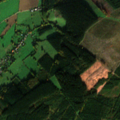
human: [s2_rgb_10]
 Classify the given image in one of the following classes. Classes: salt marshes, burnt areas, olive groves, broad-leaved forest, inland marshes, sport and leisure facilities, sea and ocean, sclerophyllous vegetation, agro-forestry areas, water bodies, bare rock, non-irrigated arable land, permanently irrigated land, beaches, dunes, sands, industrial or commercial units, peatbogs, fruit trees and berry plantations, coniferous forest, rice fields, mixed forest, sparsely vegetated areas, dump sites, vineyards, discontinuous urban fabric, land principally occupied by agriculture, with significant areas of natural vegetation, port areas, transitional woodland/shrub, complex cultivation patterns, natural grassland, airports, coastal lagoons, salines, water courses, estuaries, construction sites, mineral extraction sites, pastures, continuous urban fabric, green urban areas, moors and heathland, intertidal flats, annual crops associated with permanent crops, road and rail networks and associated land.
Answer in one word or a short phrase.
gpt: pastures, coniferous forest, mixed forest, transitional woodland/shrub